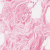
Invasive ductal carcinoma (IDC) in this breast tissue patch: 0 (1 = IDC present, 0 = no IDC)